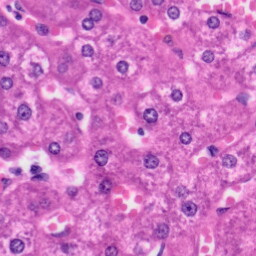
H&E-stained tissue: Liver